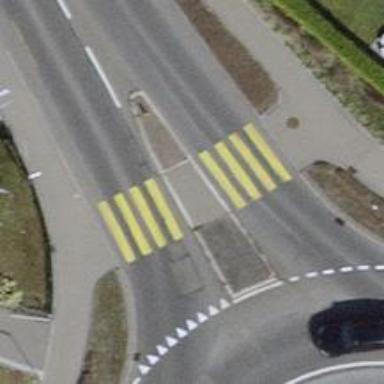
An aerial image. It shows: Uncontrolled zebra crossing with central island.